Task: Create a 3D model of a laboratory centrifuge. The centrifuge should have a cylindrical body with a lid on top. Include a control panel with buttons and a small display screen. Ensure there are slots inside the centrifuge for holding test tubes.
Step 120:
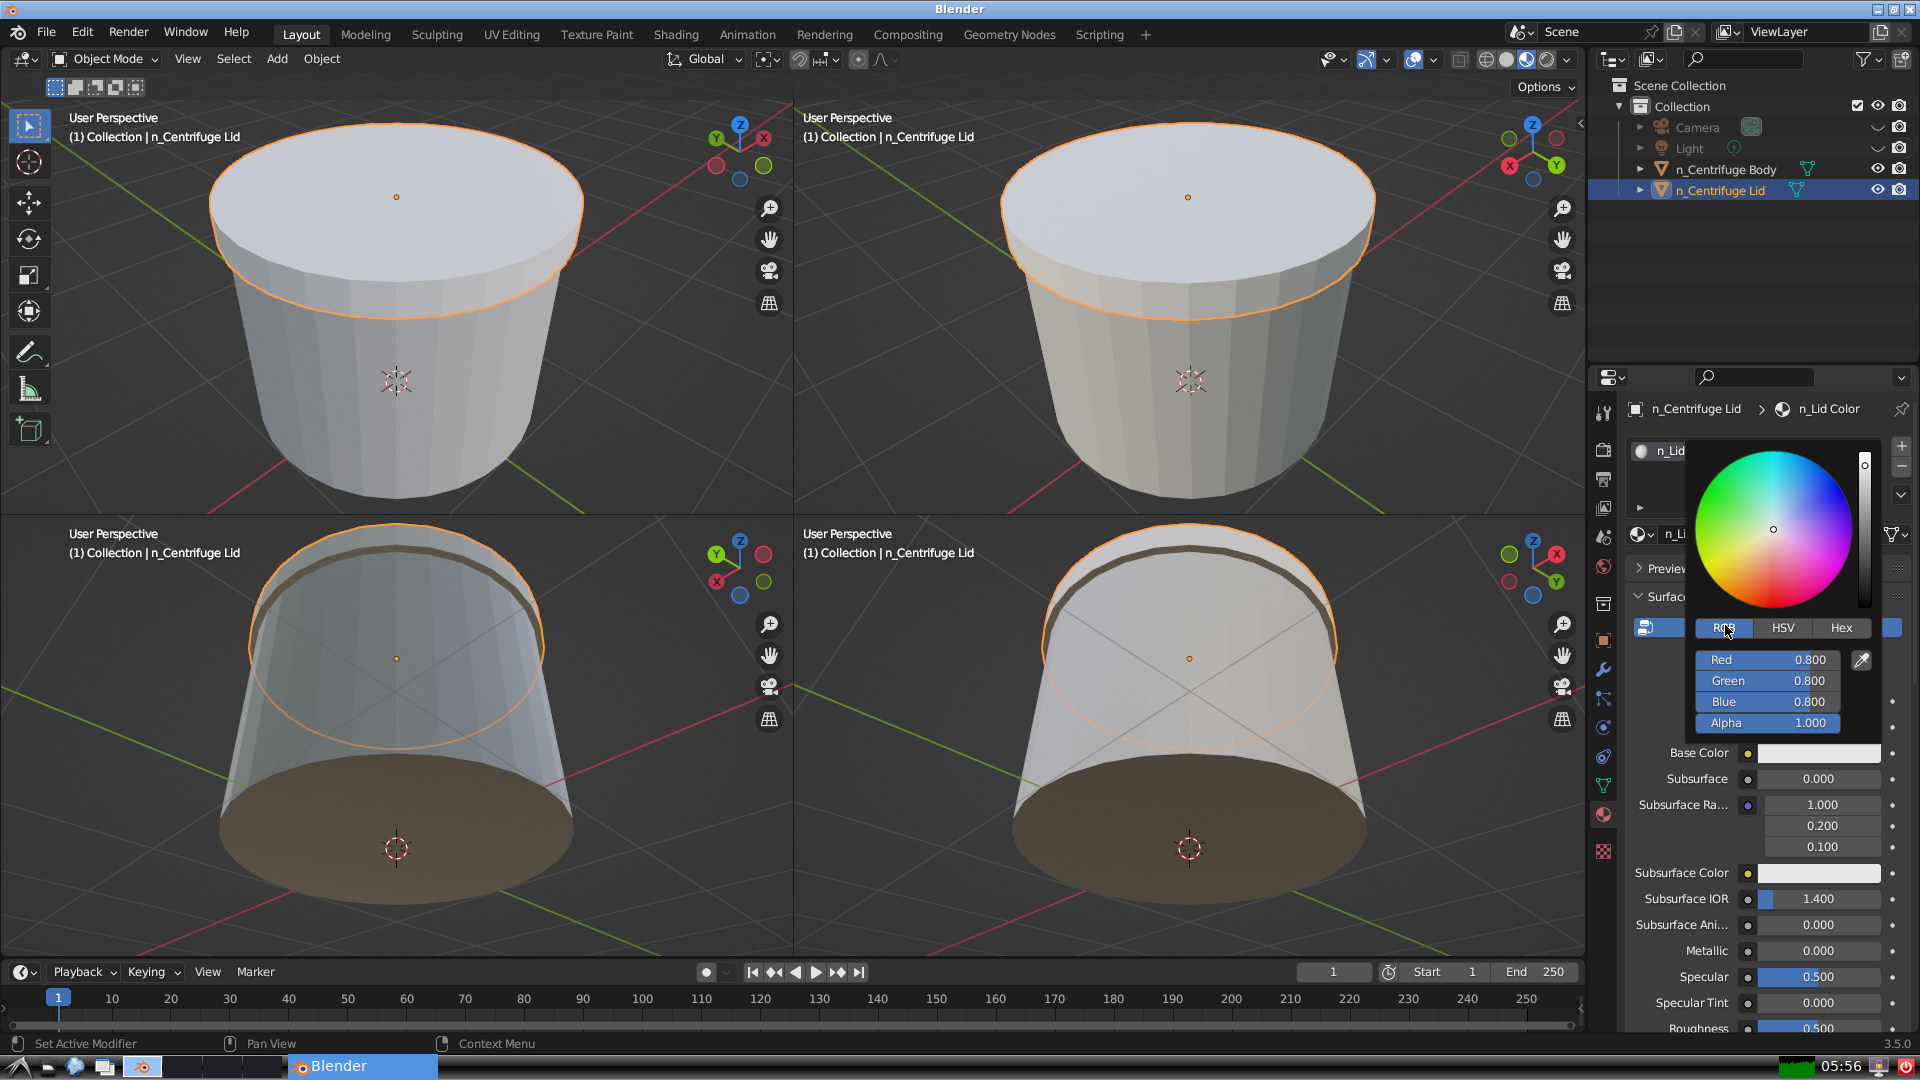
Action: click: no